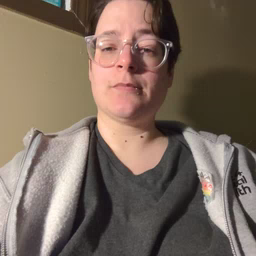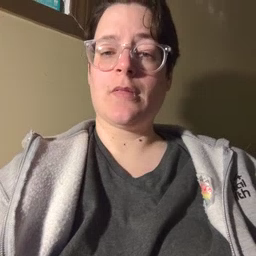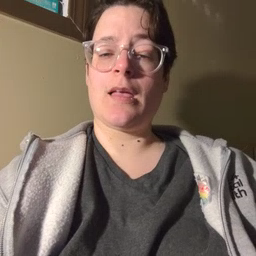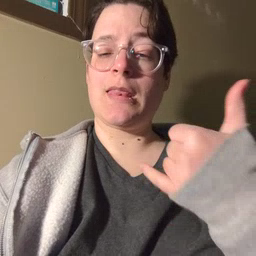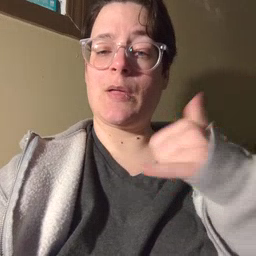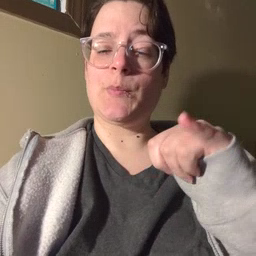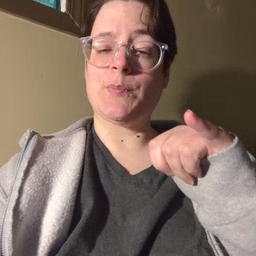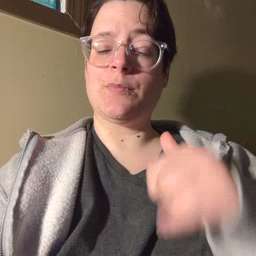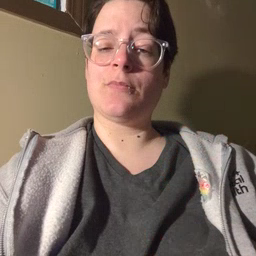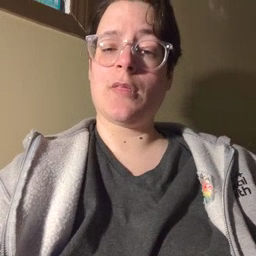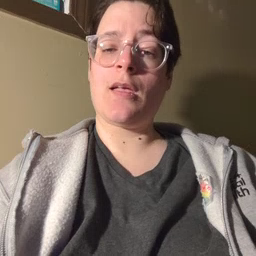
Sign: yellow